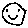
Label: smiley face